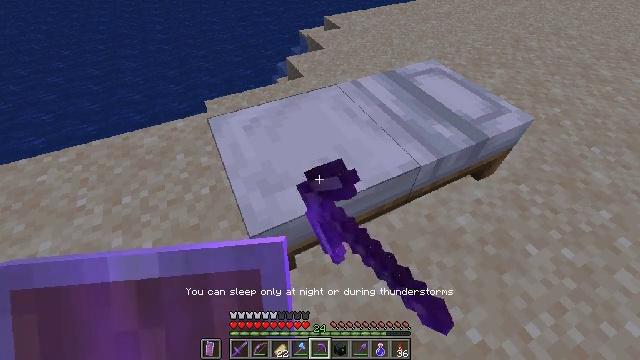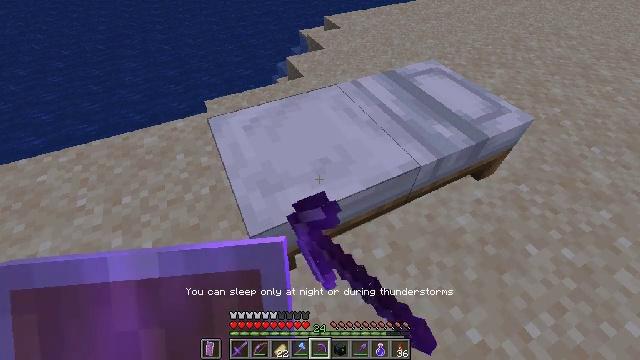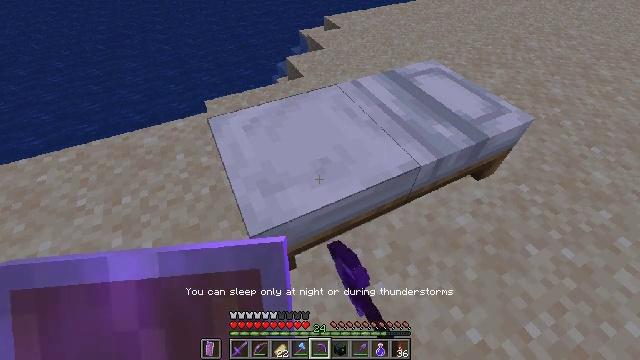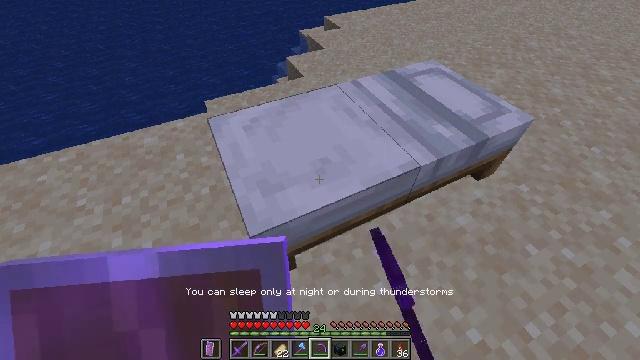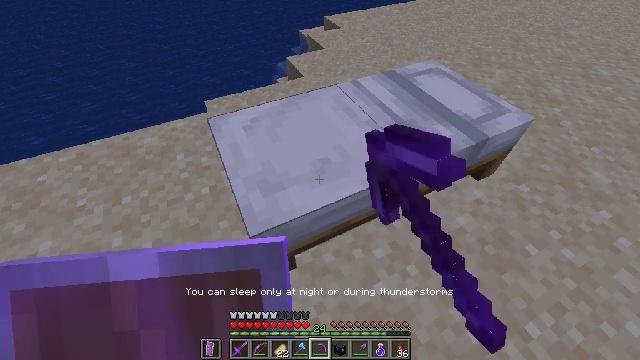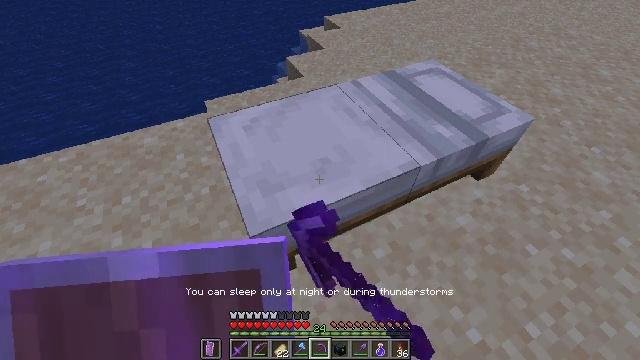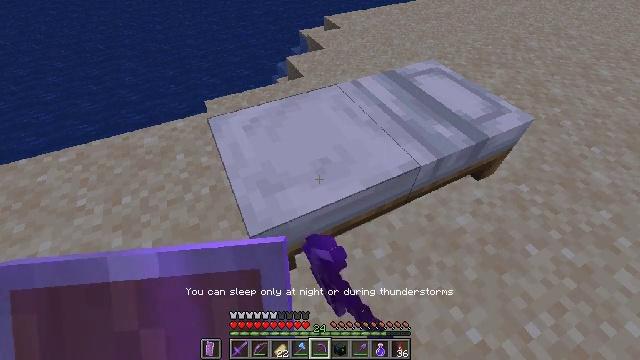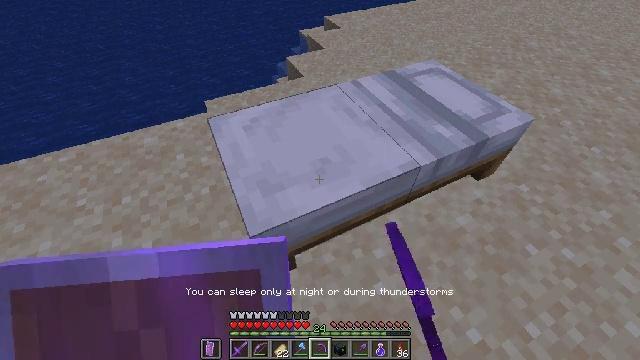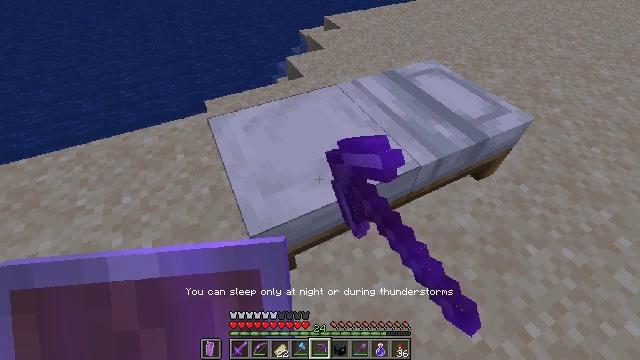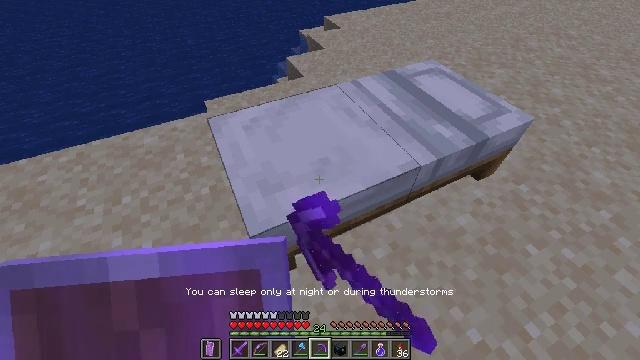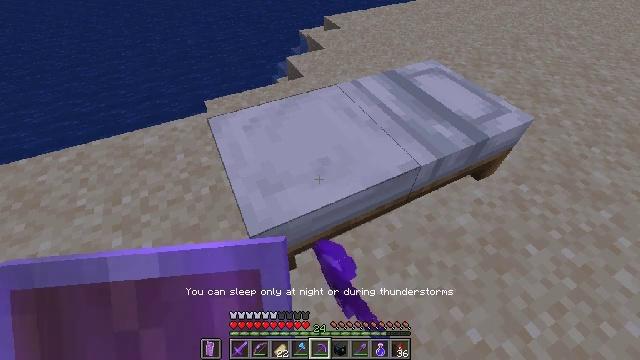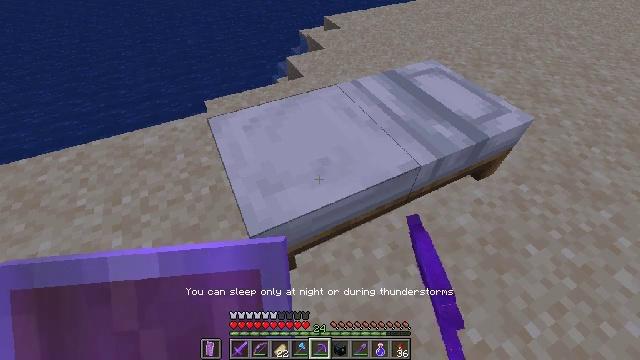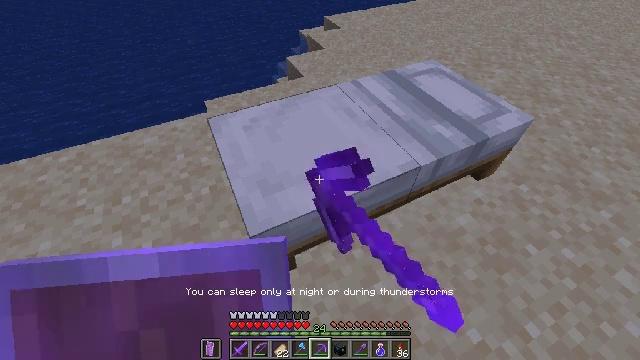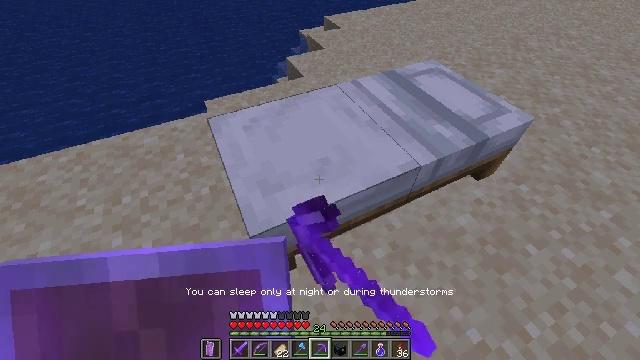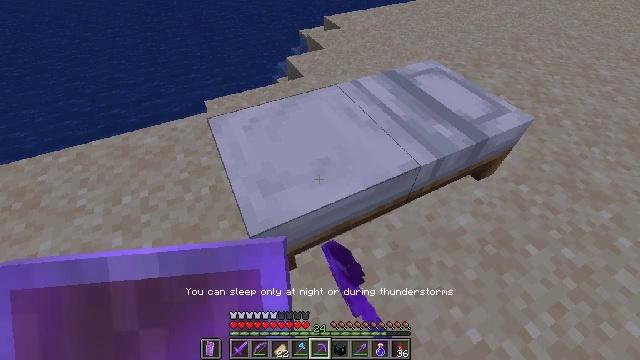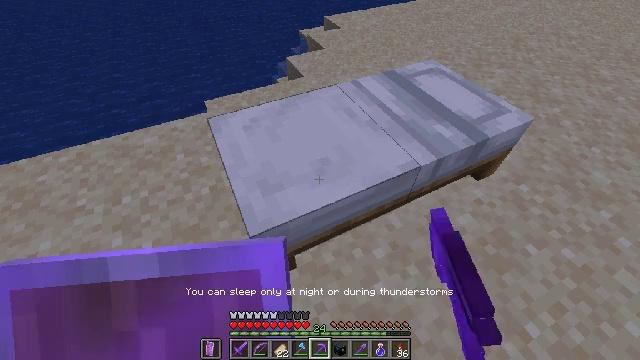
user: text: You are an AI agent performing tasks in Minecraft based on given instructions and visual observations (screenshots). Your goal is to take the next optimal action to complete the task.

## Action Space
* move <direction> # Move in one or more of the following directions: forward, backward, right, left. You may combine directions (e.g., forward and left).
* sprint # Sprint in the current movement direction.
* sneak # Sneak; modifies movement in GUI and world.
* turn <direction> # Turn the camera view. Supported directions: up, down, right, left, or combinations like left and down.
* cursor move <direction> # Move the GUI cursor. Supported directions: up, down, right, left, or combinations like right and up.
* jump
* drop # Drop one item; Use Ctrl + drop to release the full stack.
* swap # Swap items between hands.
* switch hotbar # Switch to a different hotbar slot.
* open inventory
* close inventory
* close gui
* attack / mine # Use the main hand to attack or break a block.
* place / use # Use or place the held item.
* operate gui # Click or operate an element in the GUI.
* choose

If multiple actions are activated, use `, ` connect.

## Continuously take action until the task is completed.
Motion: motion action
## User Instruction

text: Retrieve the white bed for later use.
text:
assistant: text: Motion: use / place
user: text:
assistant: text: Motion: use / place
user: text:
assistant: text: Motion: use / place
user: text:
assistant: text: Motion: use / place
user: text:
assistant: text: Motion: use / place
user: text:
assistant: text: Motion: use / place
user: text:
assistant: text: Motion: use / place
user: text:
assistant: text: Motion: use / place
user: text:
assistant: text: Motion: use / place
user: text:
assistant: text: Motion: use / place
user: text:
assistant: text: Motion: use / place
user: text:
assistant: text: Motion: use / place
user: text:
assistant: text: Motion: use / place
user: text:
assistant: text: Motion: use / place
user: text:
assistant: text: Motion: use / place
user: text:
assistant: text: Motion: use / place
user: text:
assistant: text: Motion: use / place
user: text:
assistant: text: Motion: use / place
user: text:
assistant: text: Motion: use / place
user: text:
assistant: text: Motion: use / place
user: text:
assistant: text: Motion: use / place
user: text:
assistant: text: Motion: use / place
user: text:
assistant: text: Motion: use / place
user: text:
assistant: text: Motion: use / place
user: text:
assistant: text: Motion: use / place
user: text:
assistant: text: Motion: use / place
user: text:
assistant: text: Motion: use / place
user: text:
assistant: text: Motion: use / place
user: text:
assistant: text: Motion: use / place
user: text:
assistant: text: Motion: use / place